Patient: sex F, age 56
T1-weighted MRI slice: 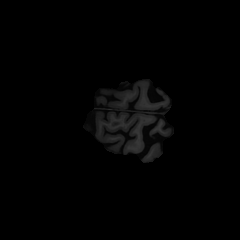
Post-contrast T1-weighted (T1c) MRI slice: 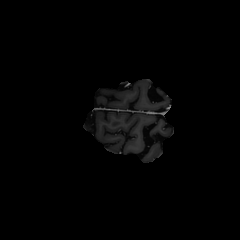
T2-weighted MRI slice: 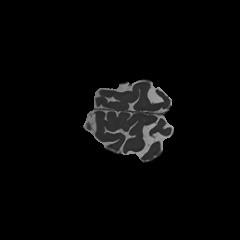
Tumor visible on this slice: no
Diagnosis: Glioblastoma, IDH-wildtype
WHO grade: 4